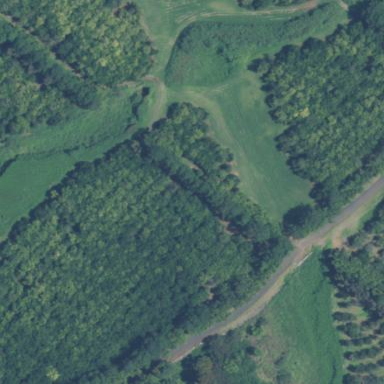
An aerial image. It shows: Orchard filled with macadamia trees.